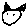
Label: cat